Question: I have to display a ListView of objects. These objects are structured as a Grid with two columns. The first column contains the view of the Element, the second one, contains a collection of arrows (in a vertical way).
I created a control "Arrow" to display it in the second column like the following image:

My problem is: how can I put dynamically the right number of arrows in the second column, according to the Height of the object put in the first Column.
Which Structure to use to ensure that the second column will be flexible ? Grid, StackPanel or something else ?
Please consider that the arrows have a fixed size.
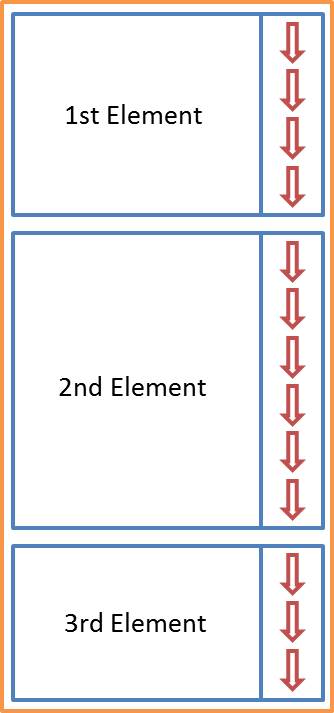
Answer: All you really need to do is generate a list, one item for each arrow, based on the space you need to fill. Lets start with a converter
'''
public void MakeArrowListConverter : IValueConverter
{
public double ArrowHeight {get;set;}
public object Convert(object value, Type targetType, object parameter, CultureInfo culture)
{
var verticalSpace = (double) value;
int numberOfArrows = (int)(verticalSpace/ArrowHeight);
return Enumerable.Range(0, numberOfArrows);
}
}
'''
This needs to convert sopmething which we have the height of, in this case I'd just use a ContentPresenter and Bind that to your view.
'''
<ContentPresenter x:Name="content" Content="{Binding}"/>
'''
So then we simply need to take the height and convert it into your list
'''
<xxx.Resources>
<convertors:MakeArrowListConverter x:Key="makeArrowListConverter" />
</xxx.Resources>
<ListBox ItemsSource="{Binding ElementName=content, Path=ActualHeight, Converter={StaticResource makeArrowListConverter}}">
<ItemTemplate>
<DataTemplate>
<!-- Image or Shape, this is your red arrow-->
<YourArrow/>
</DataTemplate>
</ItemTemplate>
</ListBox>
'''
In fact we can put these two elements into another into a dataTemplate to convert each item of your data into its displayed form when its used in a list
'''
<DataTemplate DataType="{x:Type MyView}">
<!--This is your blue box-->
<StackPanel Orientation="Horizontal" HorizontalAlignment="Stretch">
<ContentPresenter x:Name="content" Content="{Binding}"/>
<ListBox ItemsSource="{Binding ElementName=content, Path=ActualHeight, Converter={StaticResource makeArrowListConverter}}">
<ItemTemplate>
<DataTemplate>
<!-- Image or Shape, this is your red arrow-->
<YourArrow/>
</DataTemplate>
</ItemTemplate>
</ListBox>
</StackPanel>
</DataTemplate>
<!-- And this is your orange box-->
<ListBox ItemsSource="{Binding YourListOfViews}"/>
'''